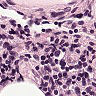
Metastatic tissue present: no